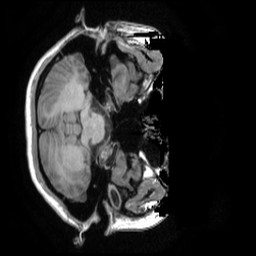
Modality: T1w
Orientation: axial
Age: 26
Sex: female
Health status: healthy
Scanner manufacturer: ge